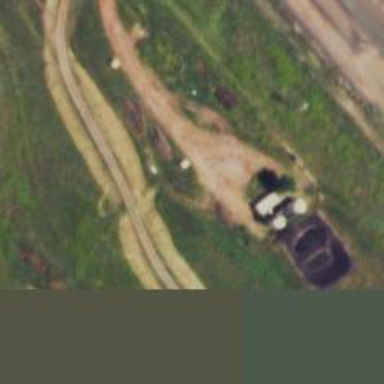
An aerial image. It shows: Storage tank that is man-made.